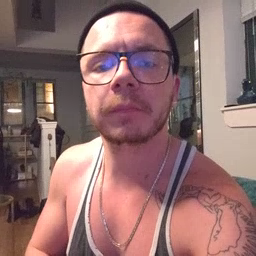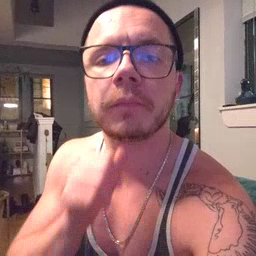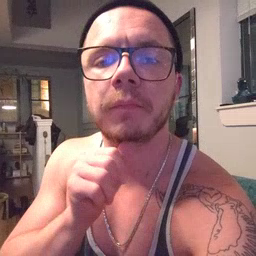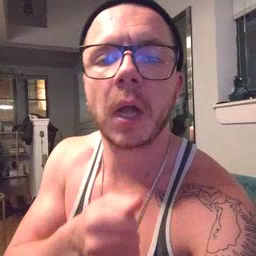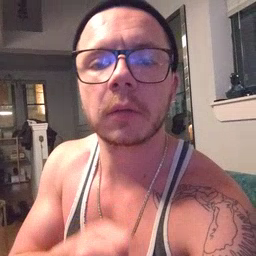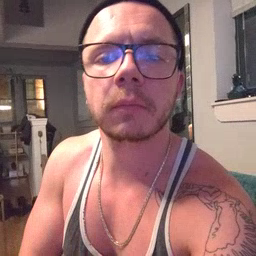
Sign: not